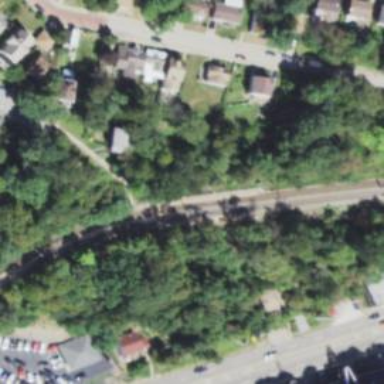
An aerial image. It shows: Railway crossing.